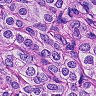
Metastatic tissue present: yes